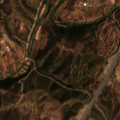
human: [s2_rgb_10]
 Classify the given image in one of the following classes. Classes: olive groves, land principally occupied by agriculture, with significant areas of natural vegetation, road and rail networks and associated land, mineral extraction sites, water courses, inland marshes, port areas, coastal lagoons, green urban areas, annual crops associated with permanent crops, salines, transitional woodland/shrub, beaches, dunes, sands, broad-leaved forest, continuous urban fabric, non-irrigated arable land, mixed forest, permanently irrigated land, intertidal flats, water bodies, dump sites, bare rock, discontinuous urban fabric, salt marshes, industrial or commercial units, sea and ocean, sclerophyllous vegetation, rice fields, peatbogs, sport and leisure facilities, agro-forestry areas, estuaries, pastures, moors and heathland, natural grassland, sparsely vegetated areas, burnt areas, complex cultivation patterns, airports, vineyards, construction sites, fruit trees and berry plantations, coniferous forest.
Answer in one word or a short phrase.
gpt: complex cultivation patterns, land principally occupied by agriculture, with significant areas of natural vegetation, transitional woodland/shrub